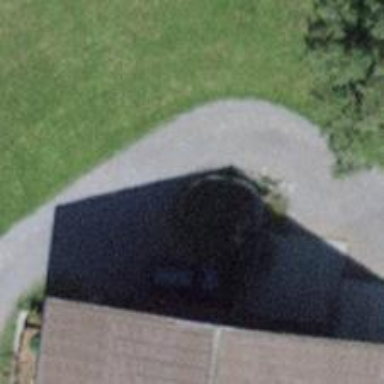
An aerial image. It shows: Driveway leading to service road.